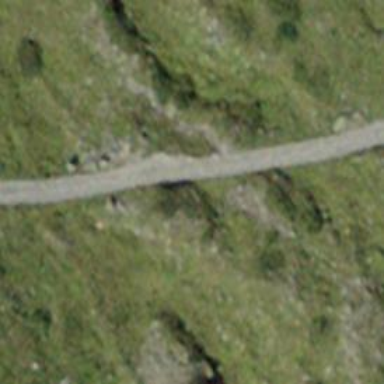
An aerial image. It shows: Gravel track with grade 5 tracktype.